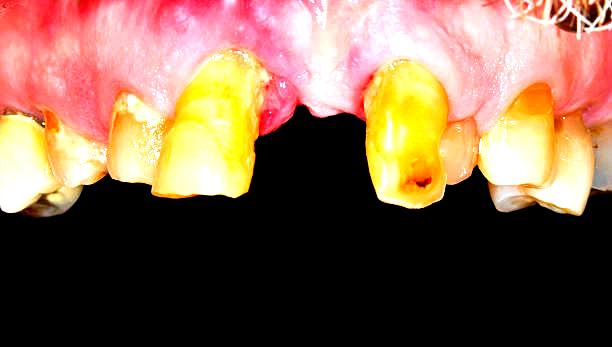
Condition: Calculus